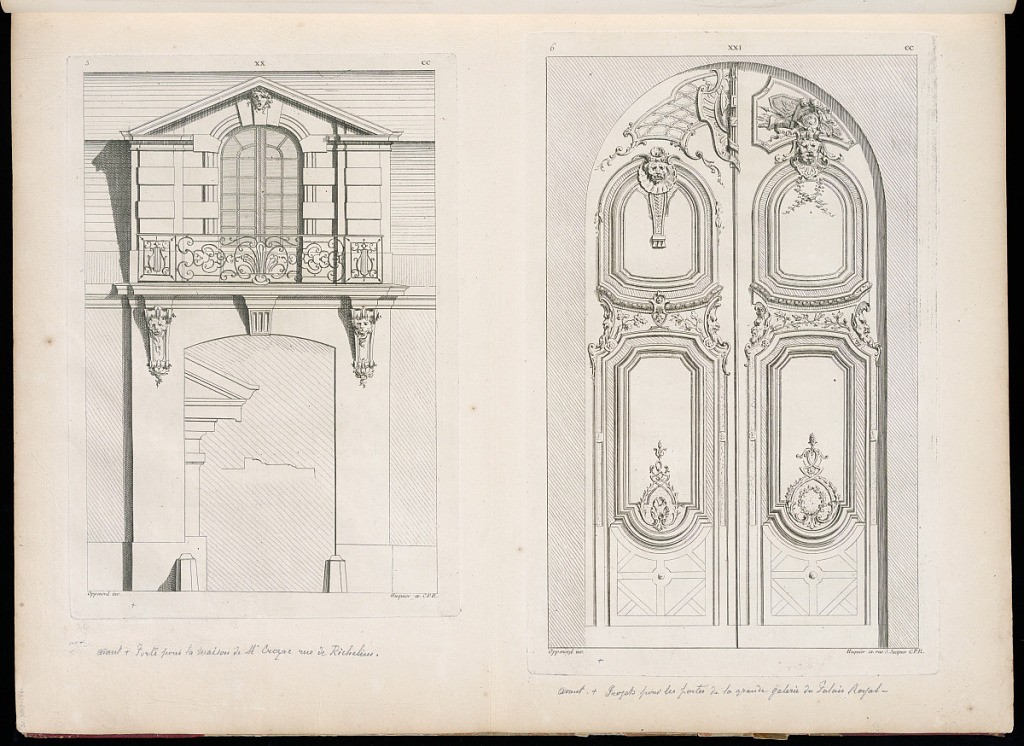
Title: Doorway Designs
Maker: Gilles-Marie Oppenord, French, 1672–1742
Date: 1749-1761
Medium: Etching and engraving on laid paper
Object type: Bound print
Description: Page with two plates printed next to one another. On the left is a design for a doorway with a balcony over the entryway; the balcony has a scrolling iron grate and a gorgon ornamental clasp above the balcony doors. On the right is a design for an arched double door; either side features variations on the design; on the left are rocaille ornamentation on the panels, as well as a mascaron bracket and a lozenge pattern with rosettes at the top; the right side has a mascaron and a trophy at the top, as well as carved rocaille ornamentation. Both plates are signed and numbered.